Question: Any idea why the Turkish Lira symbol is replaced by a question mark when I insert it in a table in the database. See the image below

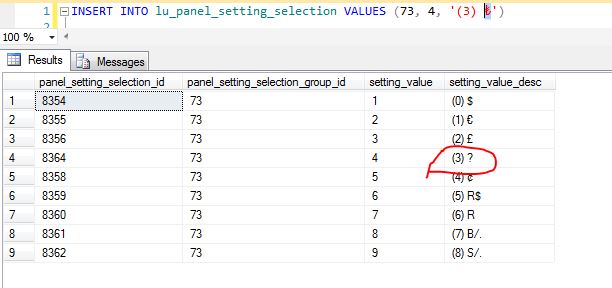
Answer: This is not a font issue. This is a Unicode (UTF-16) vs 8-bit Code Page character set issue (i.e. 'NVARCHAR' vs 'VARCHAR'). The character you are trying to use does not exist in the particular Code Page indicated by the default Collation of the DB in which you are executing this query. The Code Page used by the DB's default Collation is relevant here since your string literal is prefixed with an upper-case "N". If it was, then the string would be interpreted as being Unicode and no conversion would take place. But since you are passing in a non-Unicode string, it will be forced into the current DB's default Collation's Code Page as the query is parsed. Any characters not available in that Code Page, and not having a Best-fit mapping, get turned into "?".
You can run the following to see for yourself:
'''
SELECT 'L';
PRINT 'L';
'''
It both prints AND displays in the results grid as '?'
If you want to see what character SQL Server thinks it is, run the following:
'''
SELECT ASCII('L');
'''
And it will return: '63'
If you want to see what character has an ASCII value of 63, run this:
'''
SELECT CHAR(63);
'''
And it will return: '?'
Now run this:
'''
SELECT N'L';
PRINT N'L';
'''
This will both print and display in the results grid correctly.
To see what character value the symbol really is, run the following:
'''
SELECT UNICODE(N'L'), UNICODE('L');
'''
This will return: '8378' and '63'
But isn't '63' the question mark? Yes. That is because prefixing the string literal ''L'' with a capital "N" tells SQL Server that it is 'VARCHAR' and so it gets translated to the default unknown character.
Now, if you were to execute this 'VARCHAR' version in a DB that had a Collation tied to a Code Page that had this character, then it would work even when not prefixing the string literal with an upper-case "N". However, at the moment, I cannot find any Code Page used within SQL Server that supports this character. So, it might be a Unicode-only character, at least at far as SQL Server is concerned.
The way to fix this is:
1. Change the datatype of the field to NVARCHAR (I see in a comment on the question that the field is currently VARCHAR). If the field is VARCHAR then even if you use the N prefix on the string, the character will still get stored as ?, unless the Code Page specified by the Collation of the column supports this character, but again, I think this might be a Unicode-only character.
2. Change your INSERT statement to prefix the string field with a capital "N": (73, 4, N'(3) L'). Even if you change the field to NVARCHAR, if you don't prefix the string with N then SQL Server will translate the character to ? first and then insert the ?. This is because the query gets parsed before it gets executed, and parsing (for non-Unicode string literals and variables) is done in the Code Page of the DB's default Collation